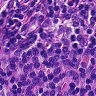
Metastatic tissue present: no